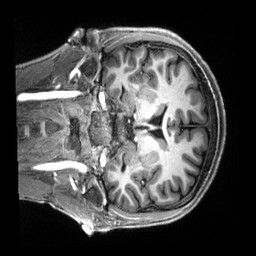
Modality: T1w
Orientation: coronal
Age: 20
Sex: male
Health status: healthy
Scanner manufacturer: siemens
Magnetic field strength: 3 T
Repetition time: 2.5 s
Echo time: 0.00222 s